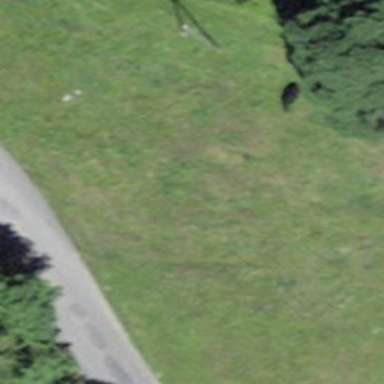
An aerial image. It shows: Area covered with grass.